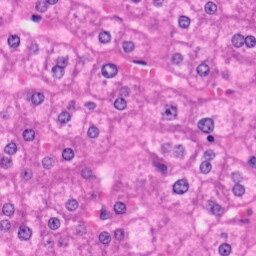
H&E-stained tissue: Liver